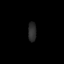
Tissue: prostate
Cell type: Myeloid cells
Senescence score: 0.6851
Nuclear area (px): 158
Mean DAPI intensity: 43.139